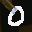
Label: 0